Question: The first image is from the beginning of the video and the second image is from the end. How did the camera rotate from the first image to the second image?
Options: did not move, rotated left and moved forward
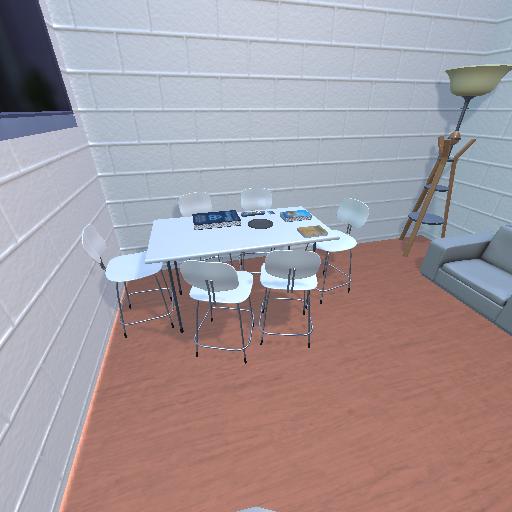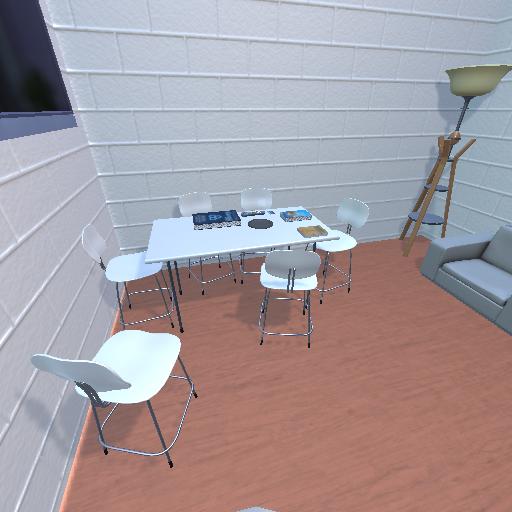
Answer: did not move